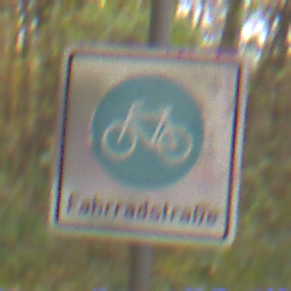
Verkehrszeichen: BeginnFahrradstrasse
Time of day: Midday
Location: Outdoor (Nature)
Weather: Overcast
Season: NotSpecified
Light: Natural